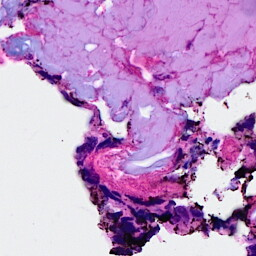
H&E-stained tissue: Breast